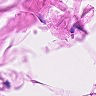
Metastatic tissue present: no